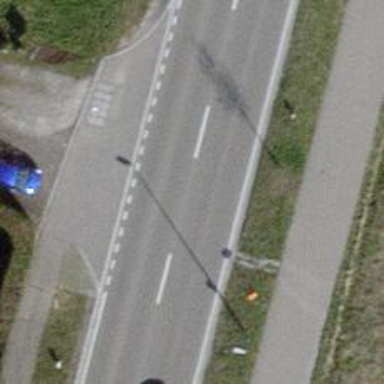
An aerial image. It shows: Abandoned railway crossing asphalt secondary road.